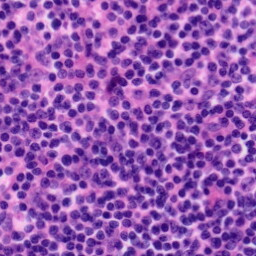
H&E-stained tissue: Tonsil